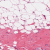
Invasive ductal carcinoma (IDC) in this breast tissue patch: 0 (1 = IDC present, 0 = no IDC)